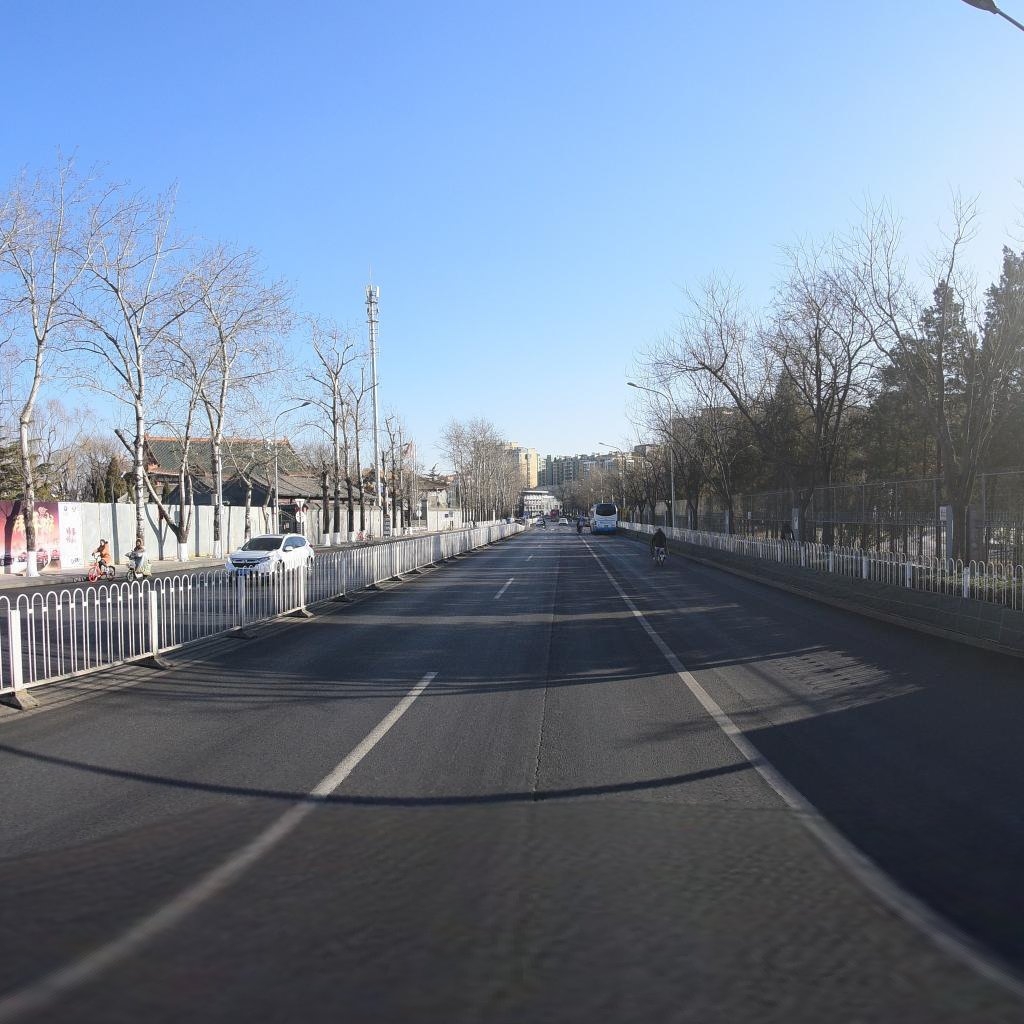
Region: Dongcheng
Road damage annotations: longitudinal crack